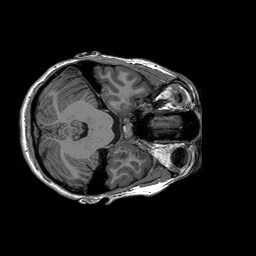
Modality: T1w
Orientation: coronal
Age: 21
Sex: male